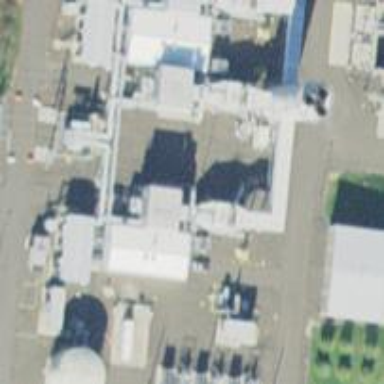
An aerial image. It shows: Gas turbine power generator.